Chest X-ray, PA view. Patient: 55 years old, sex M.
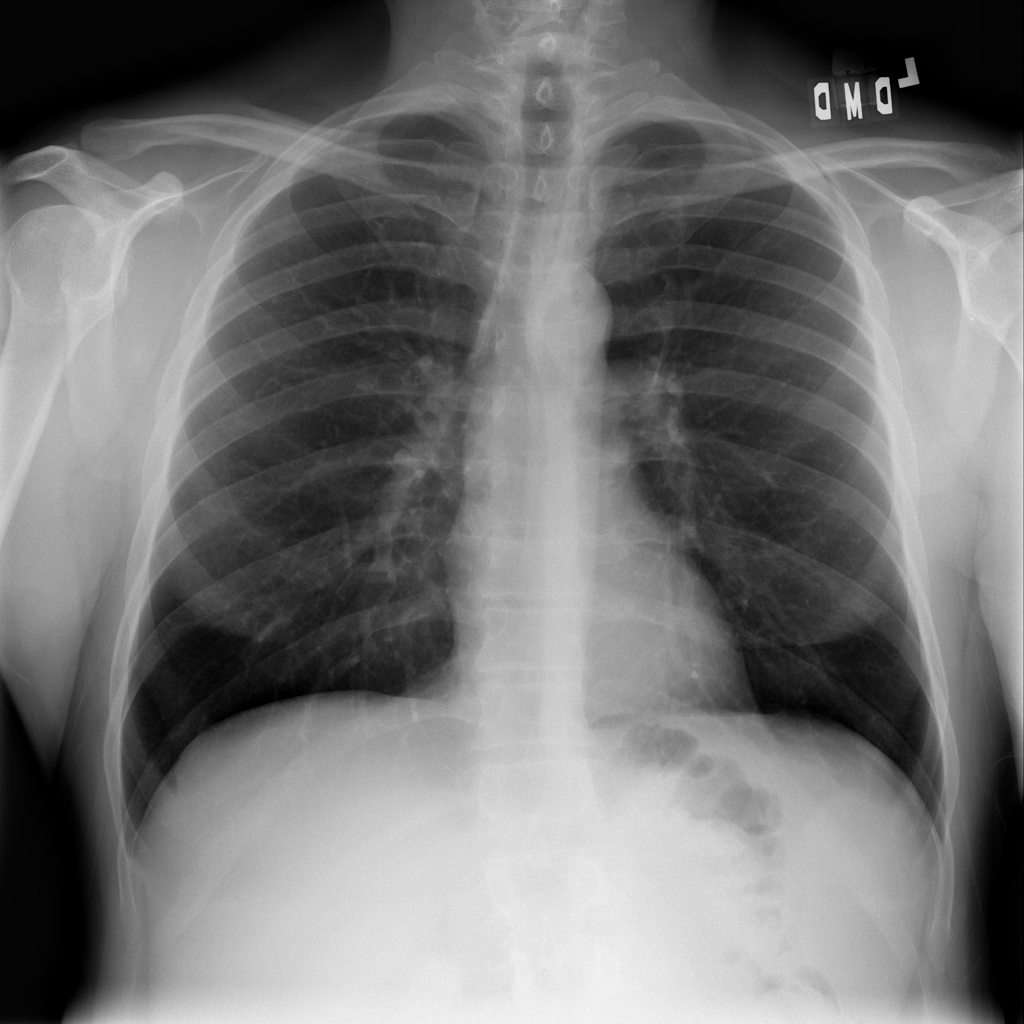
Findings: No Finding